Question: In Google's documentation it is said that an event can be tracked in the following way:
'''
<a onclick="_gaq.push(['_trackEvent', 'category', 'action', 'opt_label', opt_value]);">click me</a>
'''
or older version:
'''
<a onclick="pageTracker._trackEvent('category', 'action', 'opt_label', opt_value);">click me</a>
'''
I was looking with Firebug to the request that are made when a click on a link and I see there aborted request:
'http://www.google-analytics.com/__utm.gif?utmwv=4.7.2&utmn=907737223&....'
This happens because browser unload all javascript when user navigates to a new page. How in this case event tracking is performed?
Since one picture can be worth a thousand words...

When I click a link firebug shows me this sequence of requests (here are shown first four, after follows requests to fill page content)
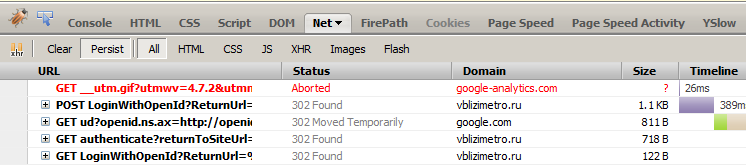
Answer: The problem is that there isn't enough time for the script to finish running before the user is taken to the next page. What you can do is create a wrapper function for your GA code and in the onclick, call the wrapper function and after the GA code is triggered in your wrapper function, set a time out and update location.href with the link's url. Example:
'''
<a href="somepage.html" onclick="wrapper_function(this,'category', 'action', 'opt_label', 'opt_value');return false;">click me</a>
<script type='text/javascript'>
function wrapper_function(that,category,action,opt_label,opt_value) {
_gaq.push(['_trackEvent', category, action, opt_label, opt_value]);
window.setTimeout("window.location.href='" + that.href + "'", 1000);
}
</script>
'''
code will vary a bit based on your link but hopefully you get the idea - basically it waits a little bit before taking the user to the target url to give the script some time to execute.
This answer was posted several years ago and quite a lot has happened since then, yet I continue to get feedback (and upvotes) occasionally, so I thought I'd update this answer with new info. This answer is still doable but if you are using Universal Analytics then there is a <URL> but it's not officially documented.